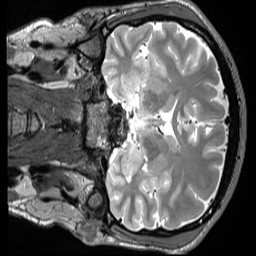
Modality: T2w
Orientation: coronal
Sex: male